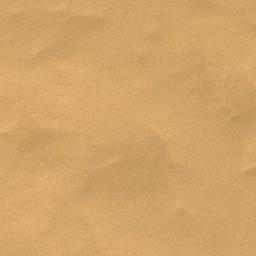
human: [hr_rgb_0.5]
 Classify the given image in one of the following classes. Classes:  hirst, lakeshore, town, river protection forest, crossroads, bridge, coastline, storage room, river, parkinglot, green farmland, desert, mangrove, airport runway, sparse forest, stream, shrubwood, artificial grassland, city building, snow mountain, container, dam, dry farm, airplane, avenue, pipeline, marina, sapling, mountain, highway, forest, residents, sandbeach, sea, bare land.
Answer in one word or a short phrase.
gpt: desert